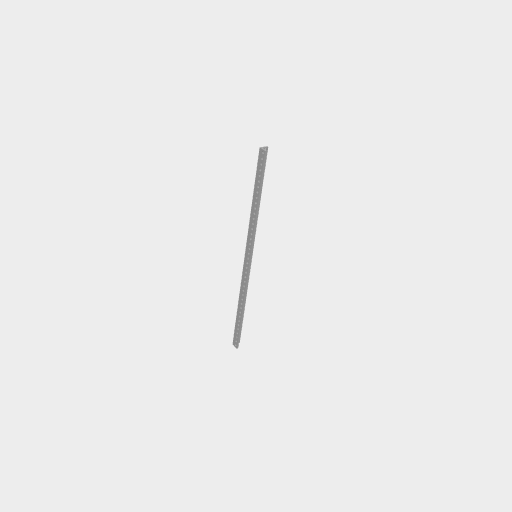
Part: LBeam41H